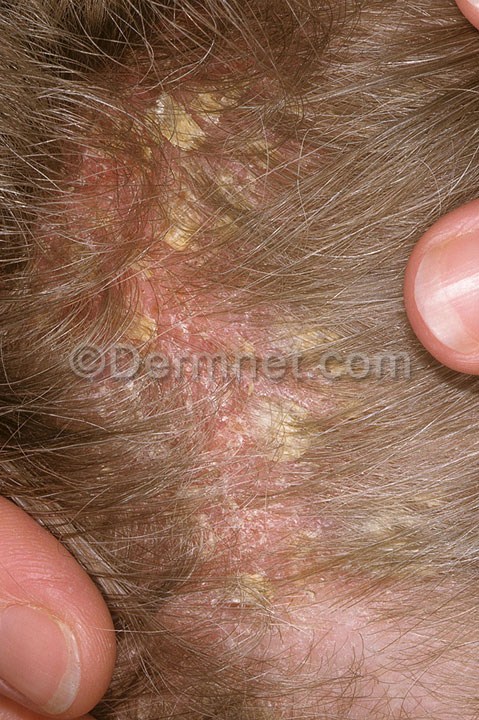
Disease: Psoriasis pictures Lichen Planus and related diseases